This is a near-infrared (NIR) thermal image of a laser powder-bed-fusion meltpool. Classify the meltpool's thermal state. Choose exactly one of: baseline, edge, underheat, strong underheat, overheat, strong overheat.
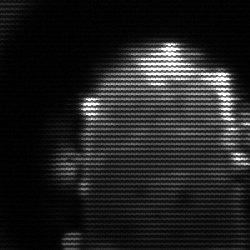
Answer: baseline